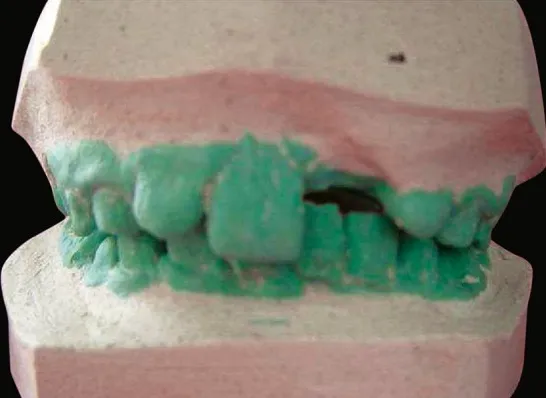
Preoperative study model shows noneruption of tooth number 21.
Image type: radiology (ct)